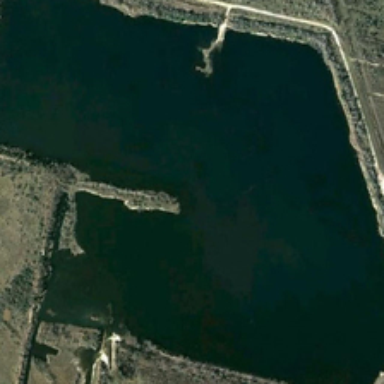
Green trees are around a polygonal green pond .